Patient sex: M
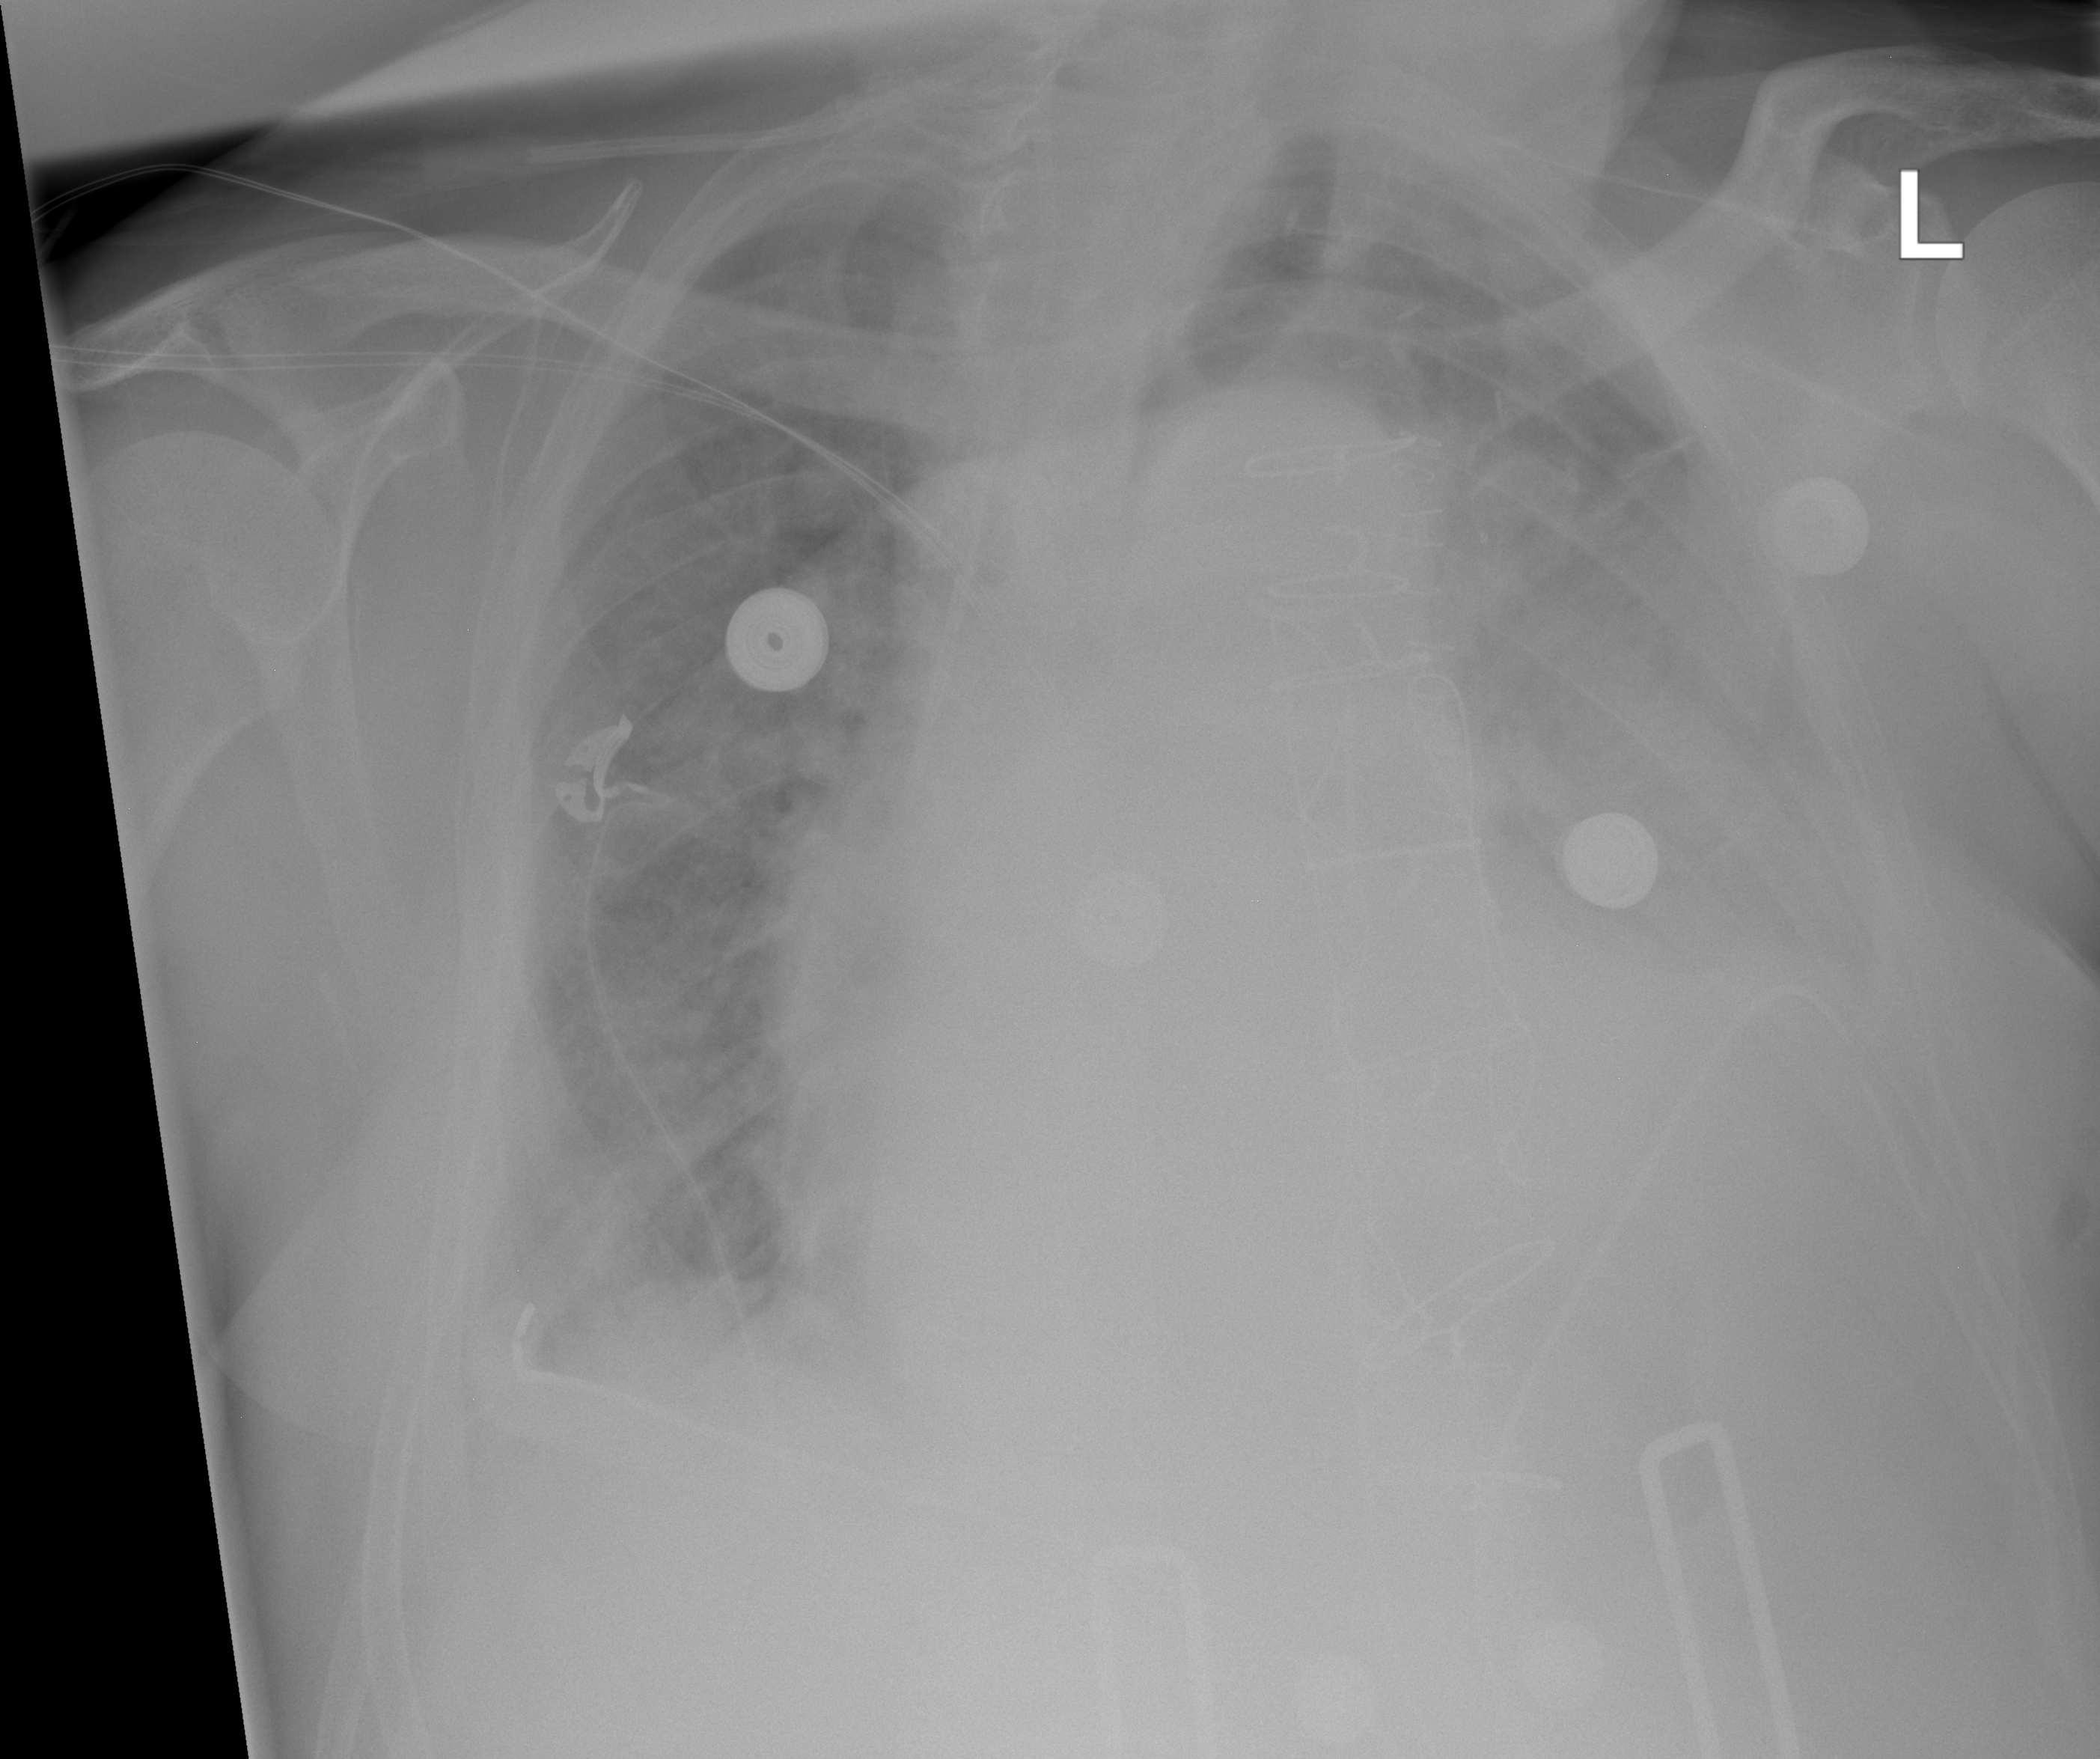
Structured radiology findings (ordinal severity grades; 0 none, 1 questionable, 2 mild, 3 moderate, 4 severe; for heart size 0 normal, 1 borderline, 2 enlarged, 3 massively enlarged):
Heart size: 2
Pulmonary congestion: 3
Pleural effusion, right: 2
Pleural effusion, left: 2
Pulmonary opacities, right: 0
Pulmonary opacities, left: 2
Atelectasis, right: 2
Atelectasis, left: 0